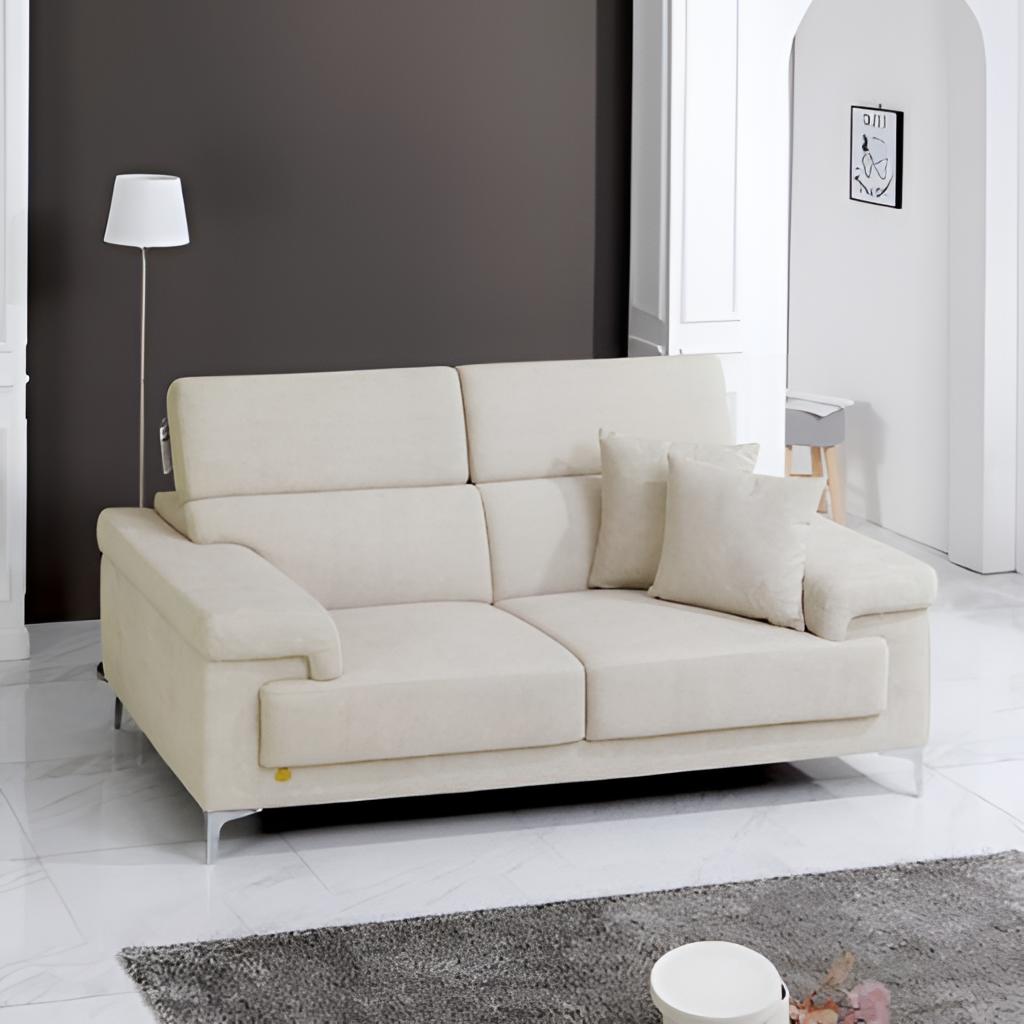
living room, beige fabric sofa, modern, paint wallpaper, with solid pattern, tile flooring, with marble pattern